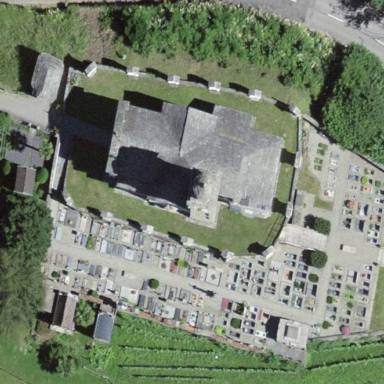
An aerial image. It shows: Grave yard.